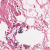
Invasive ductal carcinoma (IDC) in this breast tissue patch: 0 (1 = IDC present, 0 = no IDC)